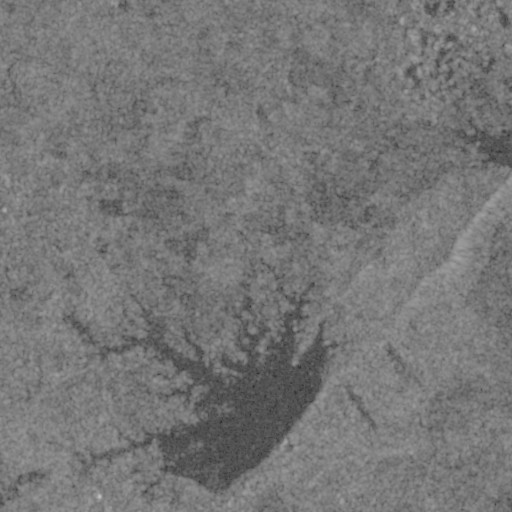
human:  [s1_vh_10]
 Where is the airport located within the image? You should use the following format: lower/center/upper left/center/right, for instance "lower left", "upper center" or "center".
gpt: The airport is located in the lower left of the image.
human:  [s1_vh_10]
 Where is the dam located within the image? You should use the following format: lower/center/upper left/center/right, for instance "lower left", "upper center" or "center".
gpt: The dam is located in the lower center of the image.
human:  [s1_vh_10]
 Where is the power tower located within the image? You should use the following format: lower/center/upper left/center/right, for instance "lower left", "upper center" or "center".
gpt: The power tower is located in the right of the image.
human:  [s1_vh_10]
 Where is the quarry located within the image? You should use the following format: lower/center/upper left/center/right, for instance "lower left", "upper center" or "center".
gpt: The quarry is located in the upper right of the image.
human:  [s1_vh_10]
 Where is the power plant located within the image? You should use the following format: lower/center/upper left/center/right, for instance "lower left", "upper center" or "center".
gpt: There is no power plant in the image.

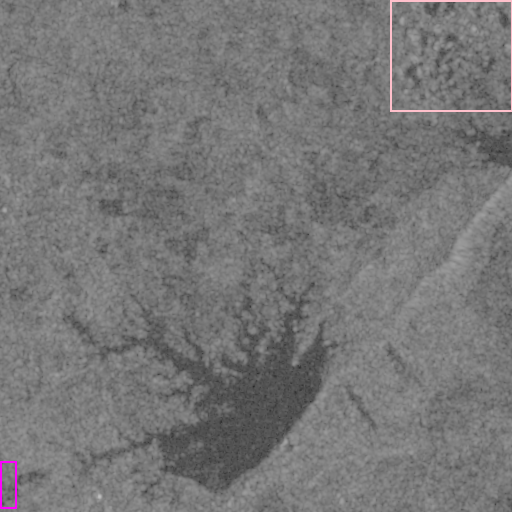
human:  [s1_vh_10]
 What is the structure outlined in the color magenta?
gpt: The structure outlined in magenta is an airport.
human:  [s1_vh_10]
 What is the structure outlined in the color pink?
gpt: The structure outlined in pink is a quarry.
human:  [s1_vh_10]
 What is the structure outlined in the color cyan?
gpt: There is no cyan outline.